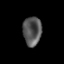
Tissue: lung
Cell type: Others
Senescence score: 0.2026
Nuclear area (px): 524
Mean DAPI intensity: 86.79